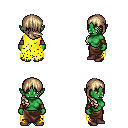
a pixel art fantasy rpg character, female body template, orc, green skin, yellow tattered cape, robe skirt, white blonde right-swept hairstyle, leather bracers, maroon shoes, four views (front, back, left, right), 2x2 character sprite sheet, small pixel art, hard edges, no anti-aliasing